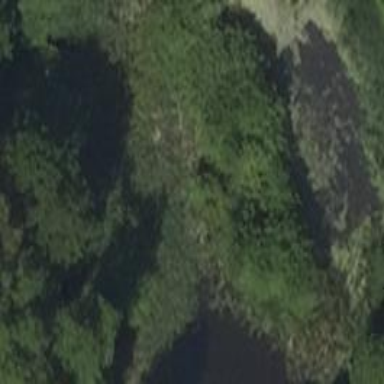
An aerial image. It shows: Pond with natural water.